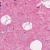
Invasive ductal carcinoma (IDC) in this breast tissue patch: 0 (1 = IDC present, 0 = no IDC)